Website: crate-barrel
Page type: review-order
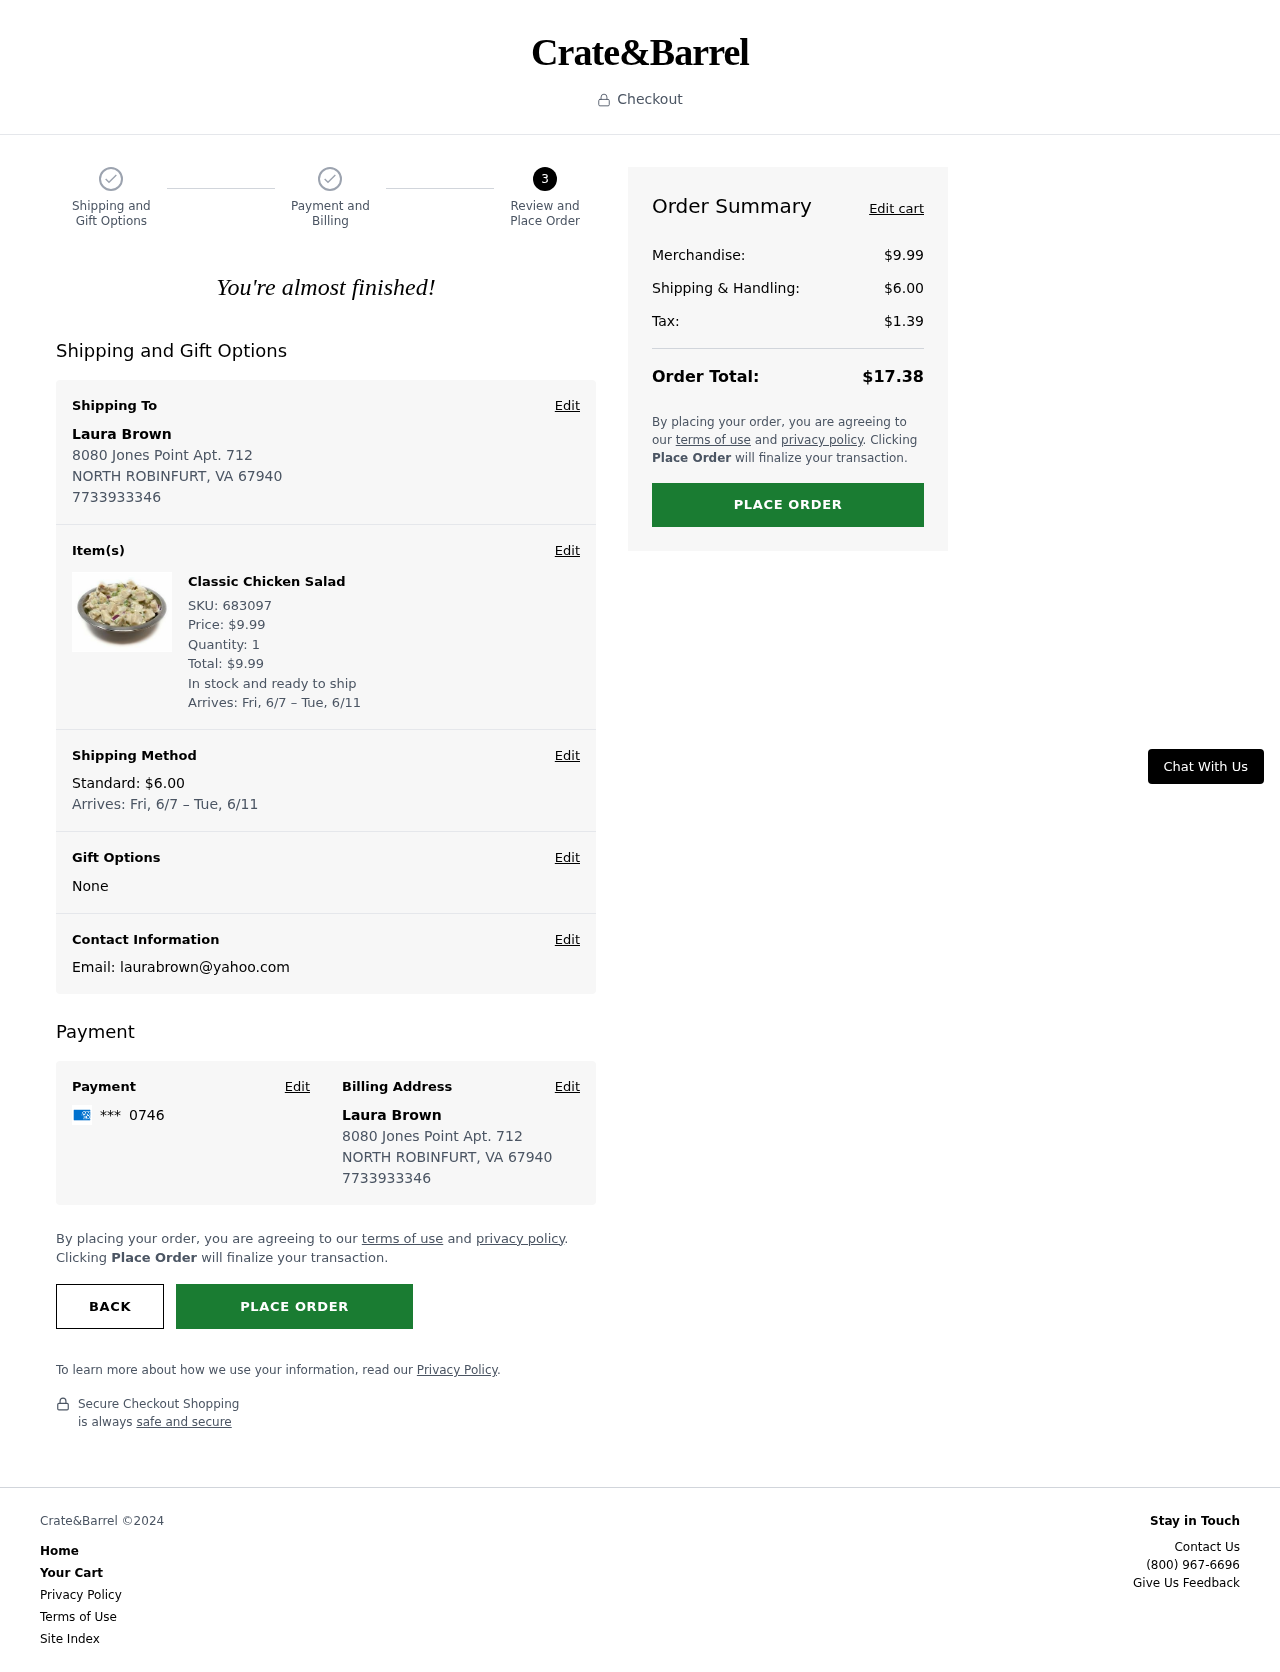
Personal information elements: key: PII_CARD_LAST4
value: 0746
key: PII_CITY
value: NORTH ROBINFURT
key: PII_EMAIL
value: laurabrown@yahoo.com
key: PII_FULLNAME
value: Laura Brown
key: PII_PHONE
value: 7733933346
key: PII_POSTCODE
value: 67940
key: PII_STATE_ABBR
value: VA
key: PII_STREET
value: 8080 Jones Point Apt. 712
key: PII_FIRSTNAME
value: Laura
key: PII_LASTNAME
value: Brown
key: PII_FULLNAME2
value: Laura Brown
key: PII_FULLNAME3
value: Laura Brown
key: PII_FIRSTNAME2
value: Laura
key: PII_FIRSTNAME3
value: Laura
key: PII_LASTNAME2
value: Brown
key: PII_LASTNAME3
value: Brown
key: PII_FIRSTNAME_DERIVED
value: Laura
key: PII_LASTNAME_DERIVED
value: Brown
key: PII_FULLNAME_DERIVED
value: Laura Brown
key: PII_NAME_FULL_DERIVED
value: Laura Brown
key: PII_STREET2
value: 8080 Jones Point Apt. 712
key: PII_CITY2
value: NORTH ROBINFURT
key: PII_POSTCODE2
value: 67940
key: PII_PHONE_LINE
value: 3346
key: PII_PHONE_SUFFIX
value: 3346
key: PII_PHONE2
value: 7733933346
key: PII_PHONE3
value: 7733933346
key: PII_PHONE_NUMERIC
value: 7733933346
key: PII_PHONE_LINE_NUMERIC
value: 3346
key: PII_PHONE_SUFFIX_NUMERIC
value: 3346
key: PII_PHONE2_NUMERIC
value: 7733933346
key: PII_PHONE3_NUMERIC
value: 7733933346
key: PII_PHONE_DIGITS
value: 7733933346
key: PII_PHONE_LAST4
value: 3346
Product elements: key: PRODUCT1_NAME
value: Classic Chicken Salad
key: PRODUCT1_PRICE
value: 9.99
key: PRODUCT1_QUANTITY
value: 1
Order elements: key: ORDER_SKU
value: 683097
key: ORDER_ITEM_TOTAL
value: $9.99
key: ORDER_DELIVERY_DATE_ITEM
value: Fri, 6/7 – Tue, 6/11
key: ORDER_SHIPPING_COST
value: $6.00
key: ORDER_DELIVERY_DATE
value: Fri, 6/7 – Tue, 6/11
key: ORDER_SUBTOTAL
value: $9.99
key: ORDER_SHIPPING_COST_SUMMARY
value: $6.00
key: ORDER_TAX
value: $1.39
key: ORDER_TOTAL
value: $17.38